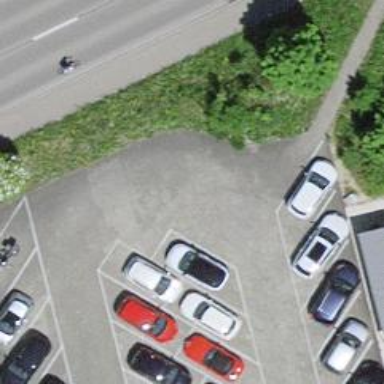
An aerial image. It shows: Road serving as parking aisle.